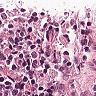
Metastatic tissue present: no